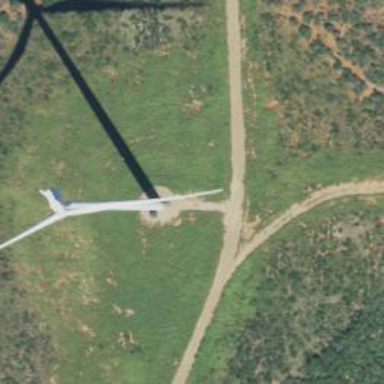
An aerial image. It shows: Wind turbine generator that utilizes wind as its source for generating electricity. It is of the horizontal axis type.